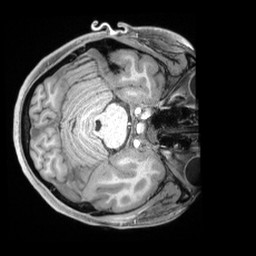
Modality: T1w
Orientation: axial
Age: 20
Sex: female
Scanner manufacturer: siemens
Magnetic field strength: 3 T
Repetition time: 2.4 s
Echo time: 0.00226 s